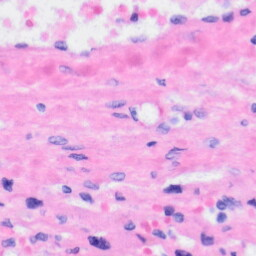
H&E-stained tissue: Liver